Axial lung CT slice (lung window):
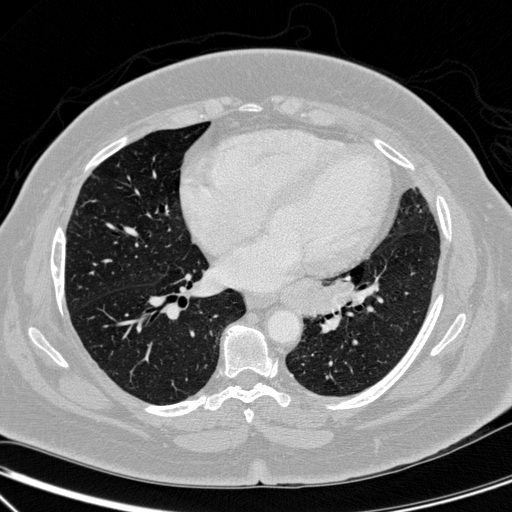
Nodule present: no